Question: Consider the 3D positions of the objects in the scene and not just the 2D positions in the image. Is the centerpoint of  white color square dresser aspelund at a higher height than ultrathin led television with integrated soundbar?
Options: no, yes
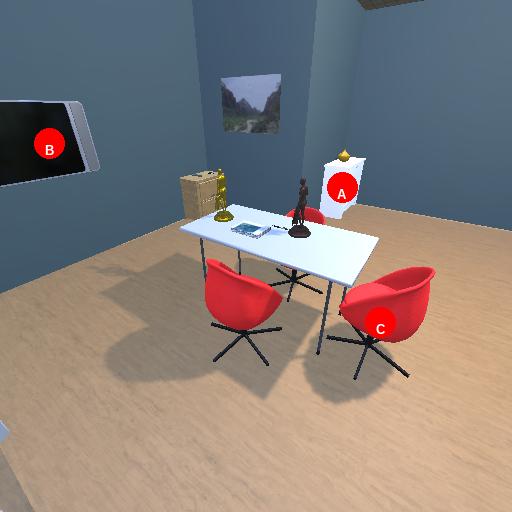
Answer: no